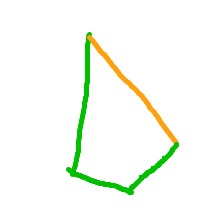
Shape: kite